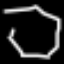
Label: octagon